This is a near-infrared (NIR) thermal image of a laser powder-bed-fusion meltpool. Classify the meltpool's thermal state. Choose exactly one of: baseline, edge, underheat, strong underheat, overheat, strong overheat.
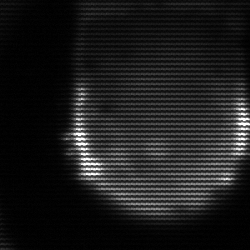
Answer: edge